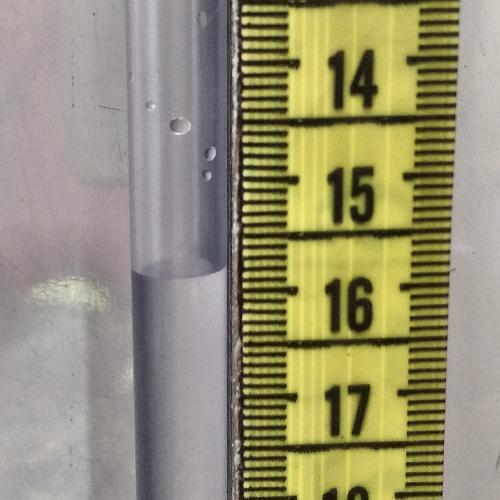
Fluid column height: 15.8 cm